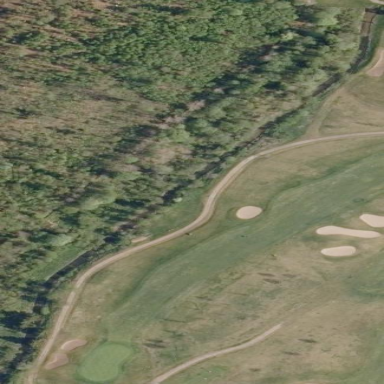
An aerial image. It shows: Scenic view of water hazard on golf course. The natural water feature adds beauty to the landscape.